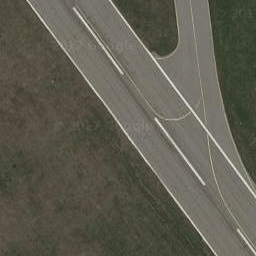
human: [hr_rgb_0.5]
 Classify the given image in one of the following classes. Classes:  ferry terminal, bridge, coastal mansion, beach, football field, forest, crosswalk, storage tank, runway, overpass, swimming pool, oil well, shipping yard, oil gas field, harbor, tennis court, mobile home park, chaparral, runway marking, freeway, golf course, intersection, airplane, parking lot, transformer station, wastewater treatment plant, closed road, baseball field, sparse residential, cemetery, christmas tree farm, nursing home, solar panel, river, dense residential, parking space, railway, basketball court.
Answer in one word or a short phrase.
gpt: runway